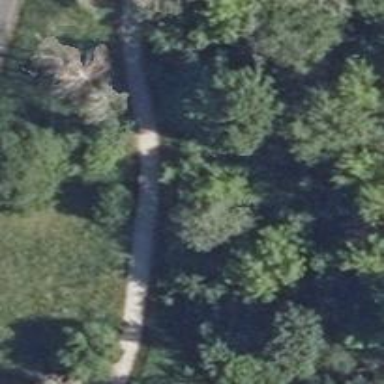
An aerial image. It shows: Compacted footway.